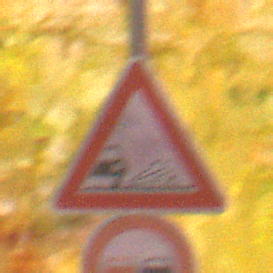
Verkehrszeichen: SplittSchotter
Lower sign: Ueberholverbot
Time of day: Night
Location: Outdoor (Nature)
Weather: Clear
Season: NotSpecified
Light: Natural